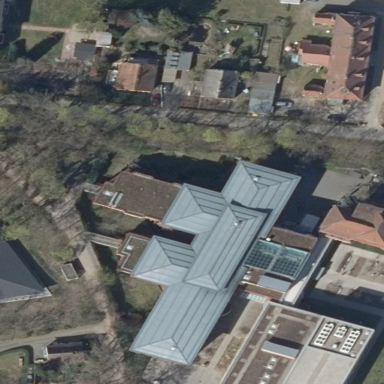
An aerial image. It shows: Hospital building.